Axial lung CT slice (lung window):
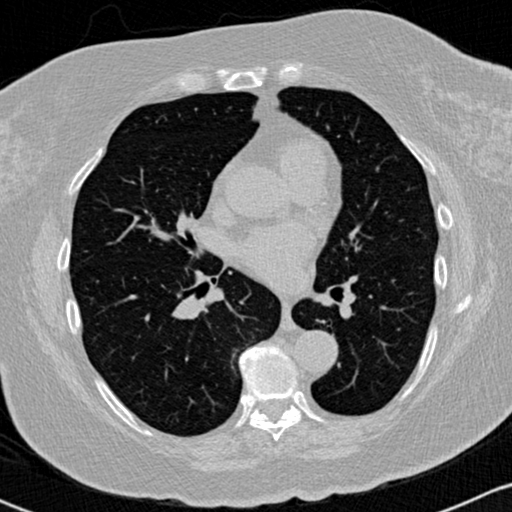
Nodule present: no